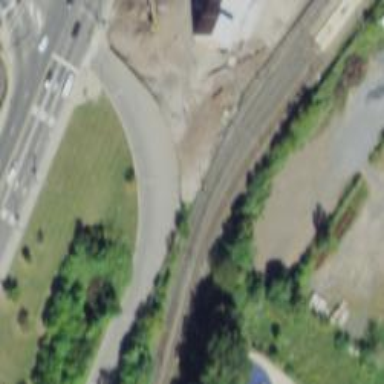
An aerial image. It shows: Abandoned railway.